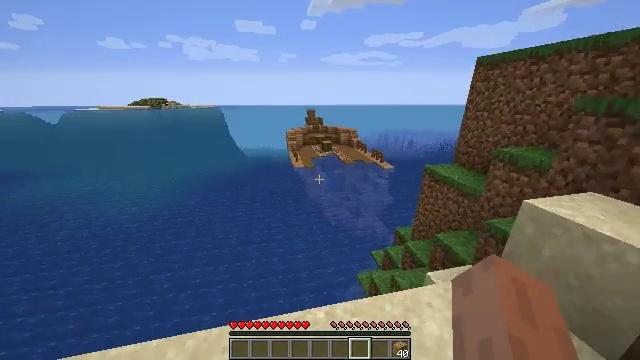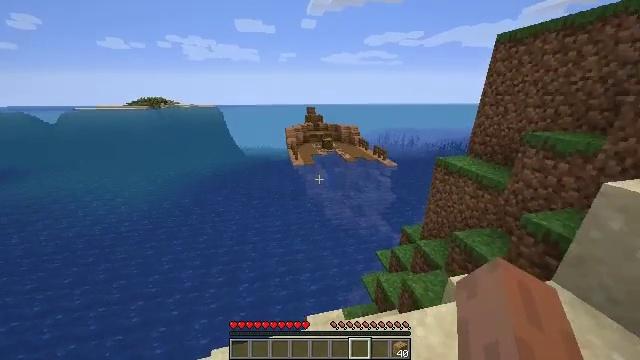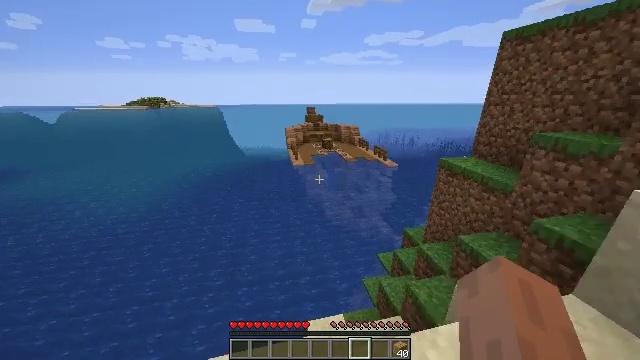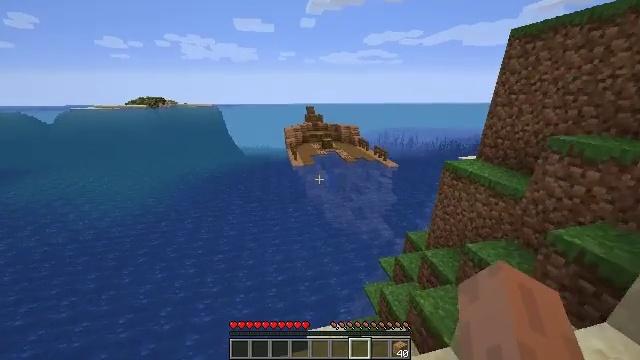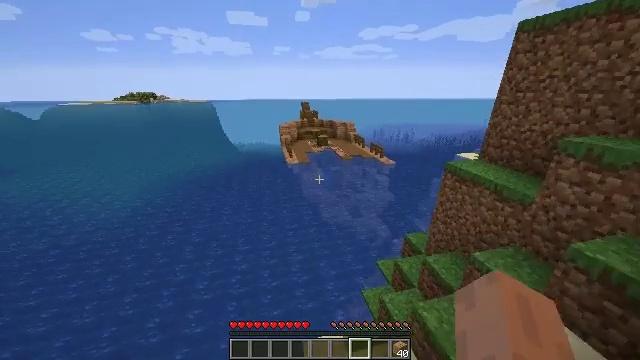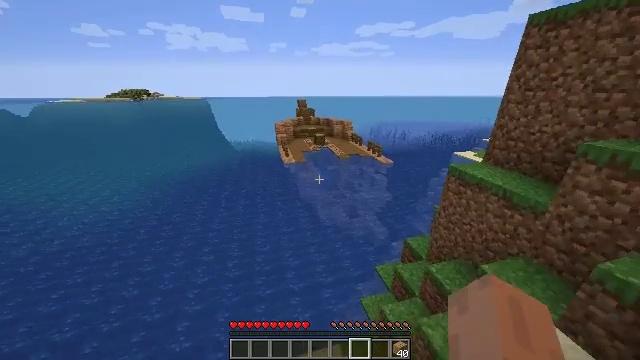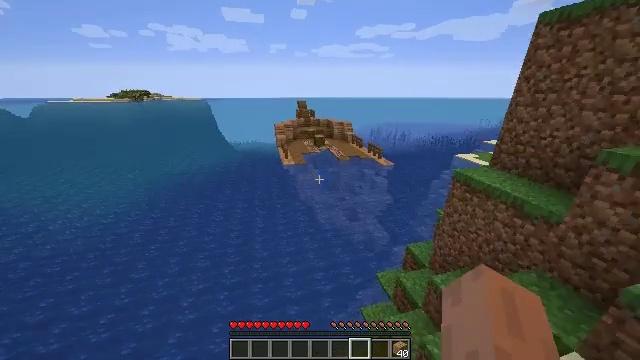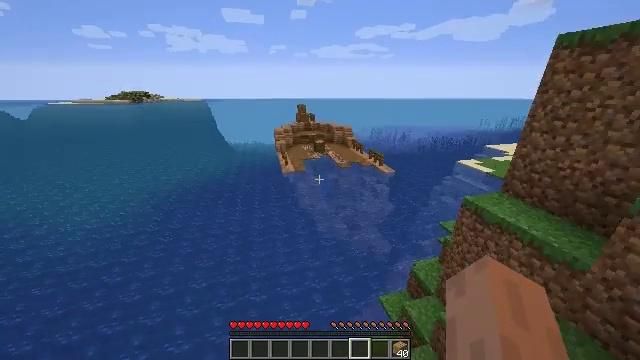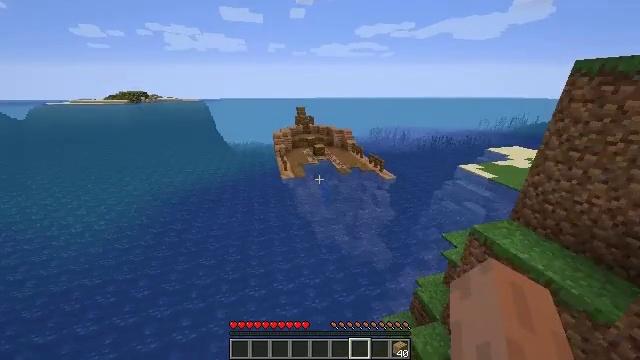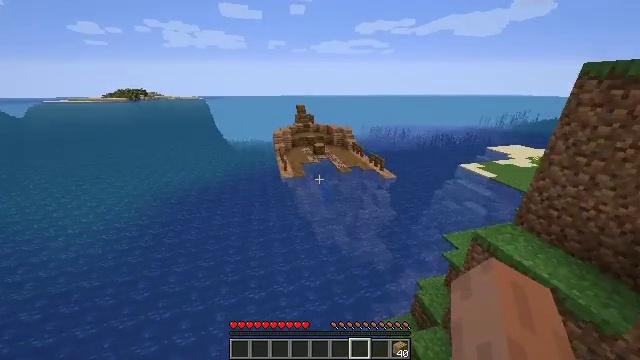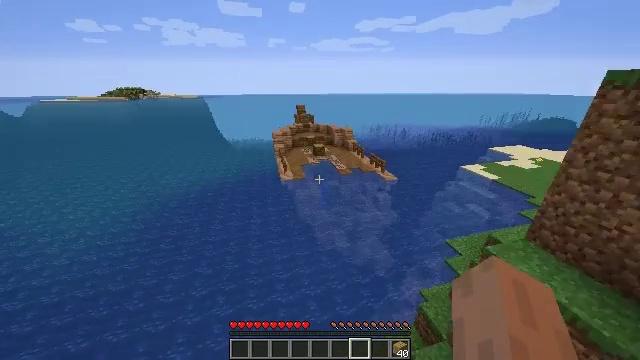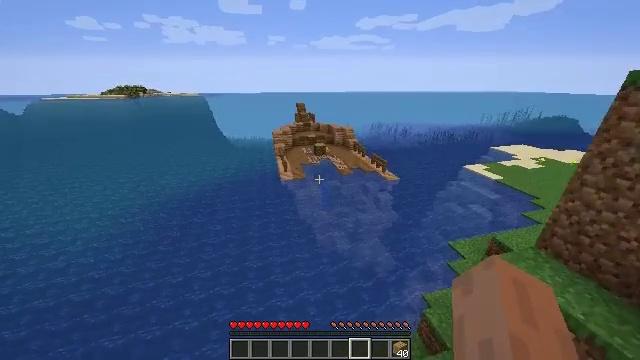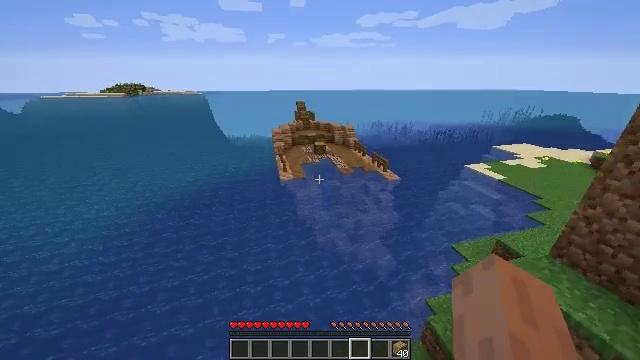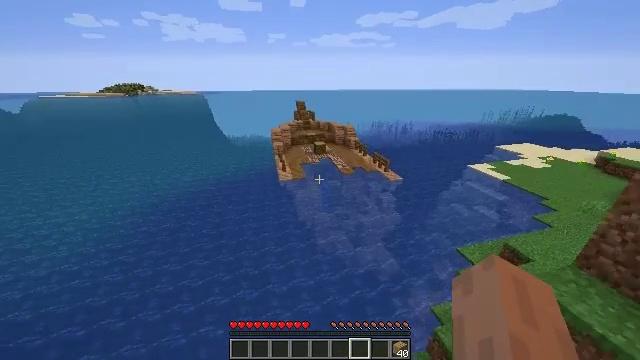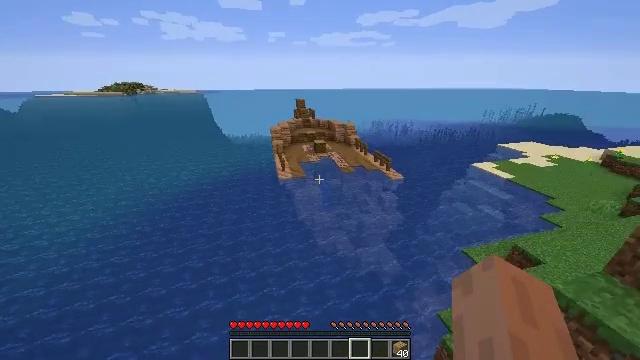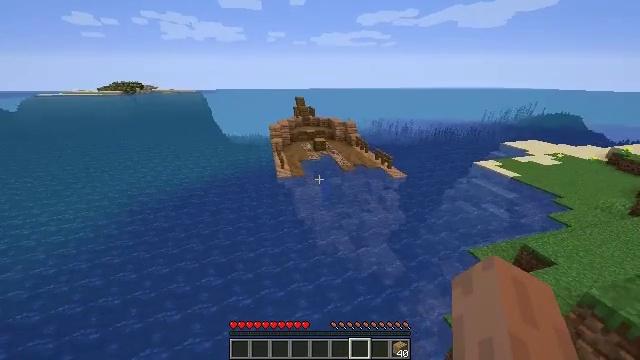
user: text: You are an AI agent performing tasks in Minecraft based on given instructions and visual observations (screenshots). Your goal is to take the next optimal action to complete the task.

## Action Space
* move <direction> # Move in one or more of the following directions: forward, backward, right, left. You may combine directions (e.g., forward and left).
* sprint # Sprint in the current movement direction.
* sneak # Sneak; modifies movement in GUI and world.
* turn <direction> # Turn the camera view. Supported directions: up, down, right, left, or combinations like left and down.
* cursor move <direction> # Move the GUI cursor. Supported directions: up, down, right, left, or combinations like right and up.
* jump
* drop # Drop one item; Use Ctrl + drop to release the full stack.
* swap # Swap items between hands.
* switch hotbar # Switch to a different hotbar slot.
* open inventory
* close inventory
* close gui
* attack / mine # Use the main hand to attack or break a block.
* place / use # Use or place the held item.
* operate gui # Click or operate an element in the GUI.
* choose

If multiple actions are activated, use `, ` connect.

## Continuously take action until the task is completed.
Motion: motion action
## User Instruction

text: Remove a suspicious stew from the inventory.
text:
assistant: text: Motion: move forward, sprint
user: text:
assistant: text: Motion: move forward, sprint
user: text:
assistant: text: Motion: move forward, sprint
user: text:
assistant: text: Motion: move forward, sprint, turn right
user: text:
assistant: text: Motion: move forward, sprint
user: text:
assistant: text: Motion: move forward, sprint, jump
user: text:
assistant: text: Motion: move forward, sprint, jump
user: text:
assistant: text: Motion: move forward, sprint, jump
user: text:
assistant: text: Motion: move forward, sprint, jump
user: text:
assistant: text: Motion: move forward, sprint, jump
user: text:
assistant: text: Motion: move forward, sprint, jump
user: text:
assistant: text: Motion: move forward, sprint, jump
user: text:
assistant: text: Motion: move forward, sprint, jump
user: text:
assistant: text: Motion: move forward, sprint, jump
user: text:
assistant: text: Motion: move forward, sprint, jump
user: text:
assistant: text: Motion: move forward, sprint, jump
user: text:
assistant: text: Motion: move forward, sprint, jump
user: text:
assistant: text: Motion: move forward, sprint, jump
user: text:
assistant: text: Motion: move forward, sprint, jump
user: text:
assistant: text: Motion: move forward, sprint, jump
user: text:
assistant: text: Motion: move forward, sprint
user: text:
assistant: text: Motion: move forward, sprint
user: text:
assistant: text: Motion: move forward, sprint, turn down
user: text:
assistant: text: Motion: move forward, sprint, turn down
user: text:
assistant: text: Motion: move forward, sprint
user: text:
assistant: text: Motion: move forward, sprint
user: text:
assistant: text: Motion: move forward, sprint
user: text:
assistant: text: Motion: move forward, sprint
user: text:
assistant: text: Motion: move forward, sprint
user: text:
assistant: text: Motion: move forward, sprint